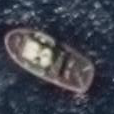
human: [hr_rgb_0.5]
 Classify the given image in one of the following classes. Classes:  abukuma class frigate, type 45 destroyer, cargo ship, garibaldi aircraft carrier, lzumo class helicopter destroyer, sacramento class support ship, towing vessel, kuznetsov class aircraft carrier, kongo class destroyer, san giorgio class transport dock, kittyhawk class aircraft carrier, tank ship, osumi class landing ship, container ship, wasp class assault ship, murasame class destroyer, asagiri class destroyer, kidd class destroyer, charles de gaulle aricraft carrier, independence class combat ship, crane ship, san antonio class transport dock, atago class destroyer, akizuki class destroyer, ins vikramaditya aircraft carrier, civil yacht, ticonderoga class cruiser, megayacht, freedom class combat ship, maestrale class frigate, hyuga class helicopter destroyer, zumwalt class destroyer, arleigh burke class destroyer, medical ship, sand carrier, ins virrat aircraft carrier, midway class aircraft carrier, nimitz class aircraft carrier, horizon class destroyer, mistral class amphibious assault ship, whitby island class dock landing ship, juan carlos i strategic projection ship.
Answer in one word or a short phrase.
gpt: Towing vessel